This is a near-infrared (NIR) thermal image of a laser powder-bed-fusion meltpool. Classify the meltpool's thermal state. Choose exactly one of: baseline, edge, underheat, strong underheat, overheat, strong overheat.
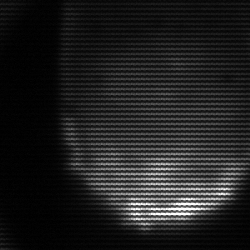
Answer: edge